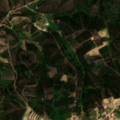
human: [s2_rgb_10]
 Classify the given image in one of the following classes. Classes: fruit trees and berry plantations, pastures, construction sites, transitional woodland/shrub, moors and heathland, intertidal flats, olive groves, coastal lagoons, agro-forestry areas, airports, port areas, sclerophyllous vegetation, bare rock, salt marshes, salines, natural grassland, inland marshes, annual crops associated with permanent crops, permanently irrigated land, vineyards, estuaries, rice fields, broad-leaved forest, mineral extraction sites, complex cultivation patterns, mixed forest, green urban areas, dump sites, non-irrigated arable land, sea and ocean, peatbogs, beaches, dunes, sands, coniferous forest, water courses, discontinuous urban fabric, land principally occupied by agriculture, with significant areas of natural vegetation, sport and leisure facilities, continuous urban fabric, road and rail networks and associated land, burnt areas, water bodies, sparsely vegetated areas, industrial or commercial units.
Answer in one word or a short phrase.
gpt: complex cultivation patterns, broad-leaved forest, mixed forest, transitional woodland/shrub